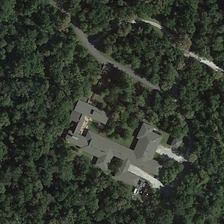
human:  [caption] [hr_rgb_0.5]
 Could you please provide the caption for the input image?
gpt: many green trees are around a building .

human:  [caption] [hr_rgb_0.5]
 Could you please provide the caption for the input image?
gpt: many green trees are around a building .

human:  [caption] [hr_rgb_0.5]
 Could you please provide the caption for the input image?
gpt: many green trees are around a building .

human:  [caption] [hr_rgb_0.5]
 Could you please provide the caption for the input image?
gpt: many green trees are around a building .

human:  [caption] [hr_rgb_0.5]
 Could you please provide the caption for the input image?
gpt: many green trees are around a building .